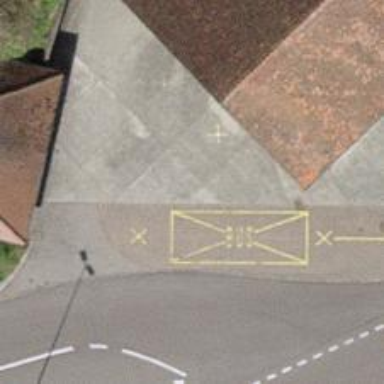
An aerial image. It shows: Bus stop with platform for public transport.